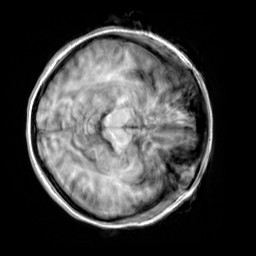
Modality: T1w
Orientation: axial
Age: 20
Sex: female
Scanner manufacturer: siemens
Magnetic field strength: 3 T
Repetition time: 2.3 s
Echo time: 0.00303 s